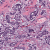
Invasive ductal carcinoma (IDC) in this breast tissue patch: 1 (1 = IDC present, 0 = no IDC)